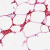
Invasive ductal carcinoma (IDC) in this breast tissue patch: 0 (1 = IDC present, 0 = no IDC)